Question: It is possible to have sub elements in an arraylist position like the one shown in the picture below?

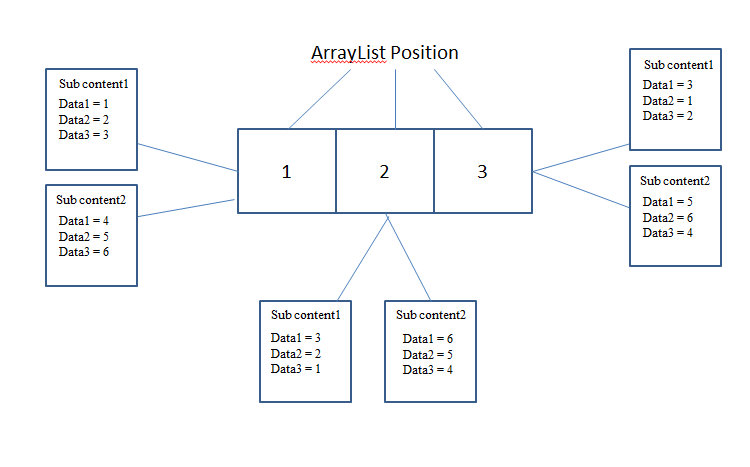
Answer: An ArrayList of Arrays or ArrayLists?
'''
ArrayList<Object[]> arrays = new ArrayList<>();
arrays.add(new Object[3]);
ArrayList<ArrayList> arrays = new ArrayList<>();
arrays.add(new ArrayList());
'''